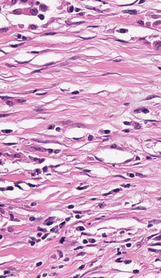
Tumor epithelial tissue: no
Tumor-associated stroma tissue: yes
Normal tissue: no